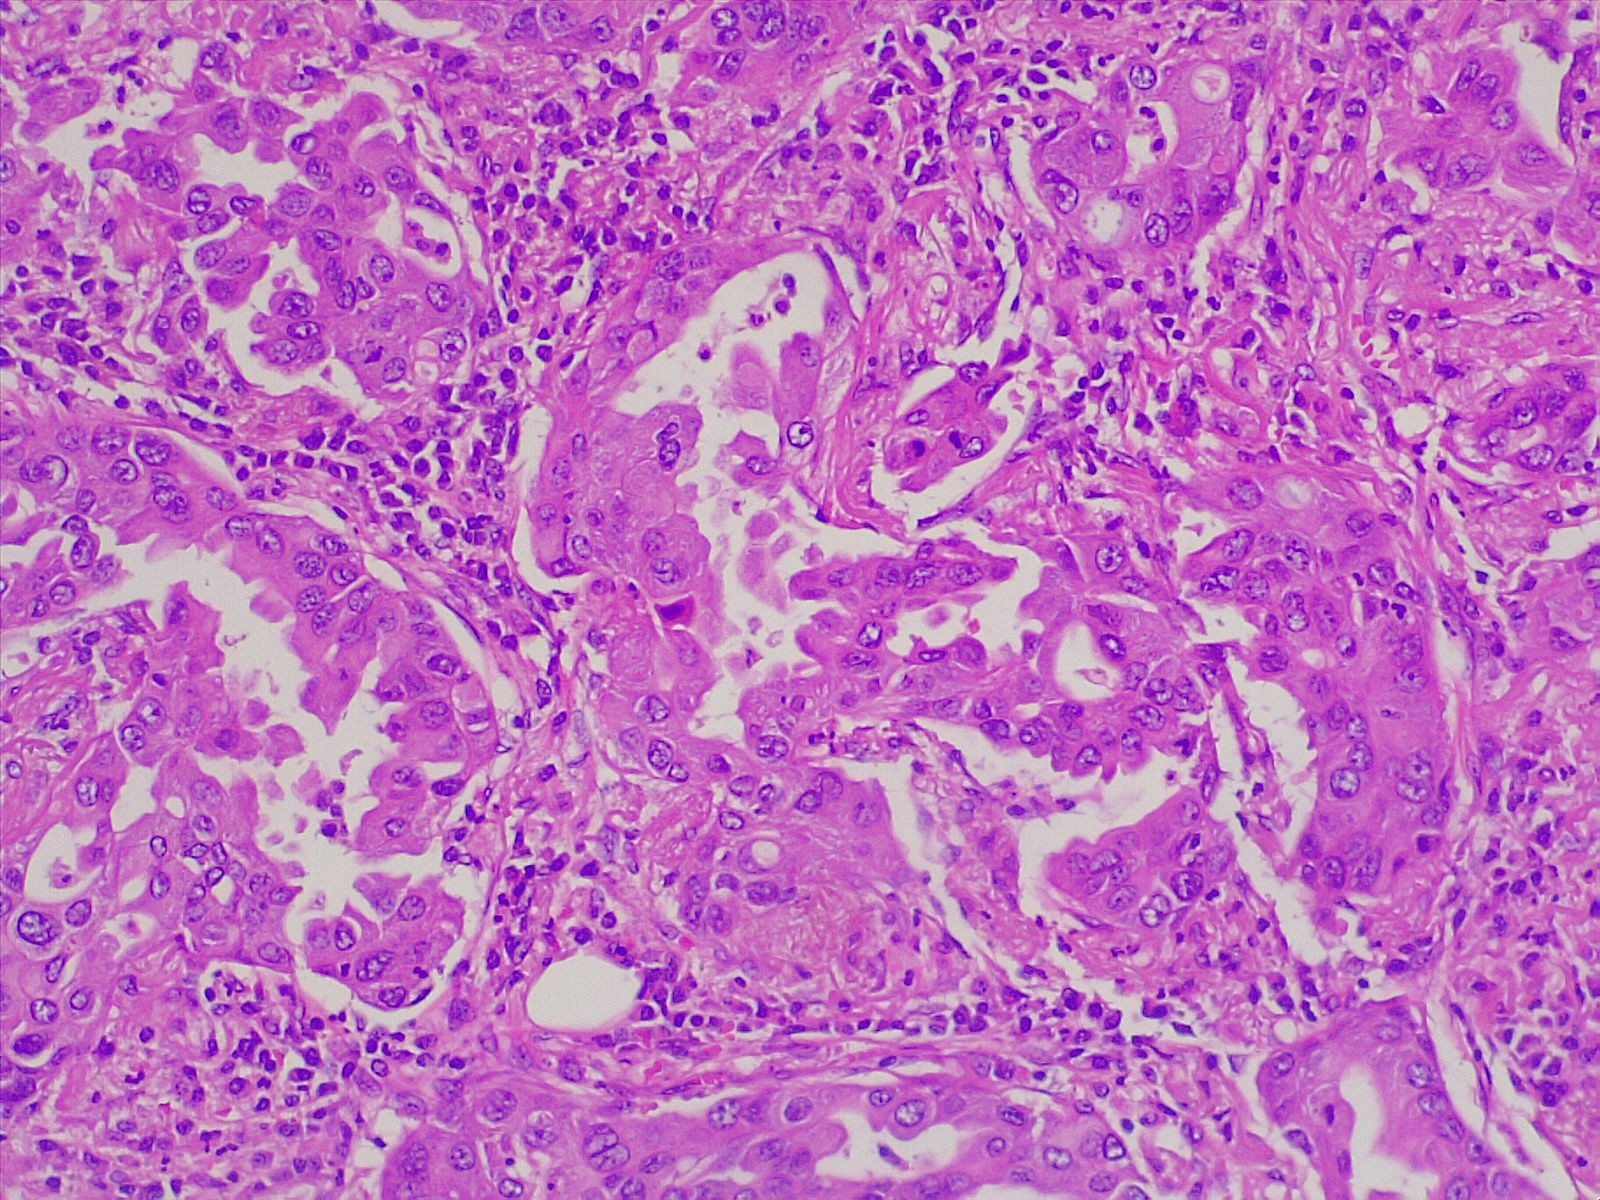
Label: lung adenocarcinoma, well differentiated